Field crop: maize
Growth stage: 2
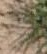
Species: salsola